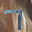
Label: 7